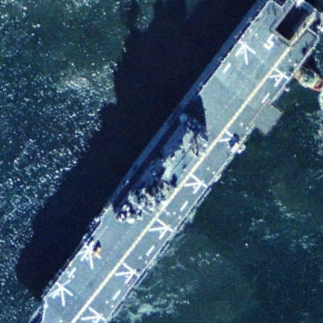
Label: assault